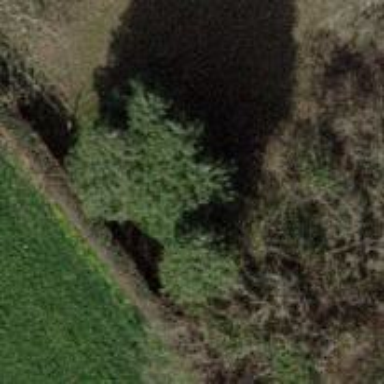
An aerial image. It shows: Evergreen needle-leaved tree.